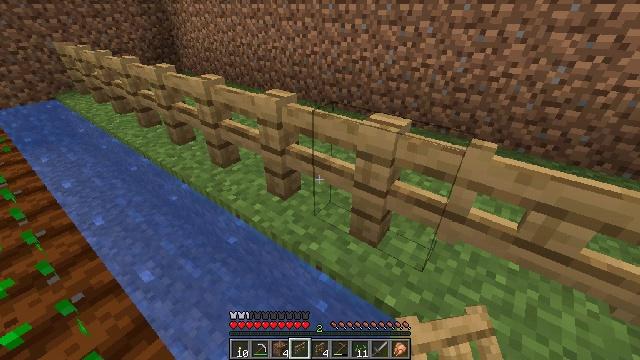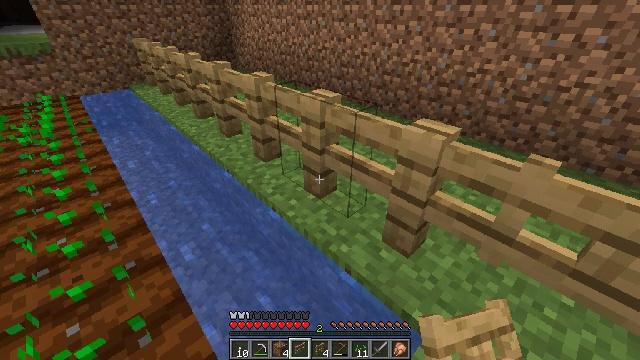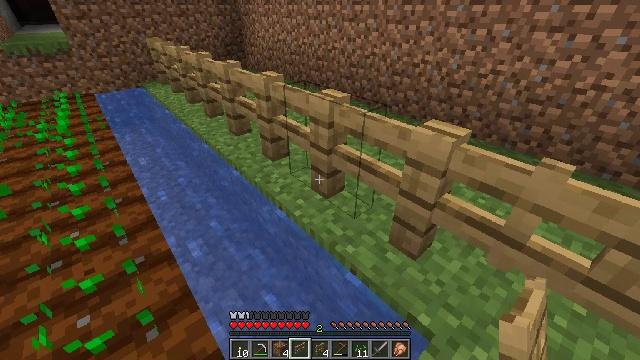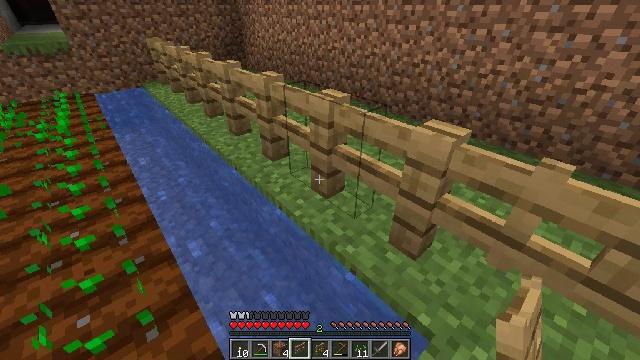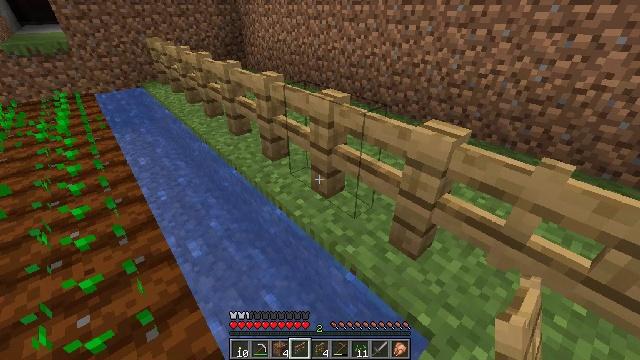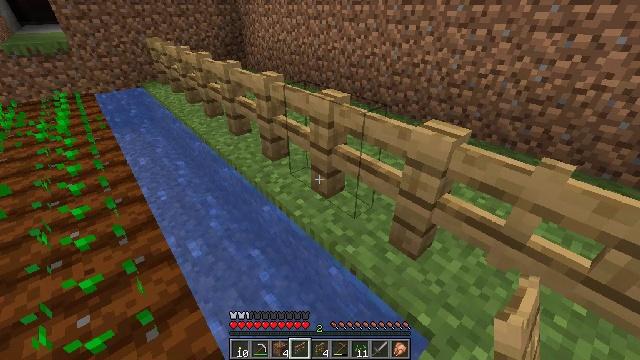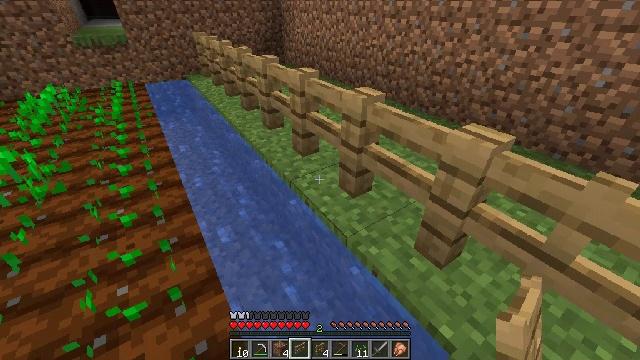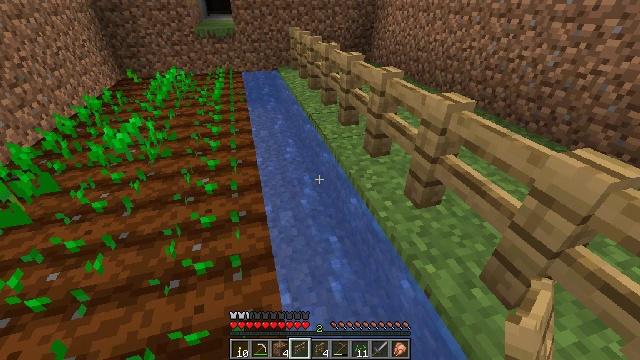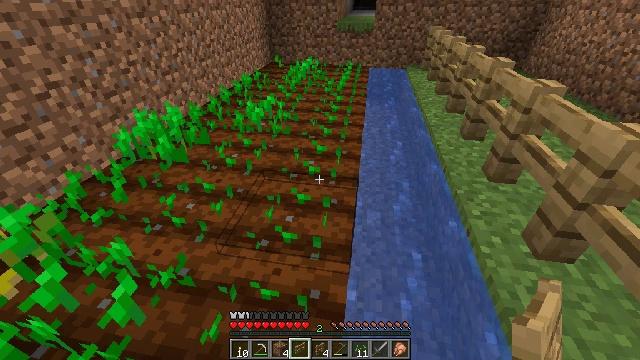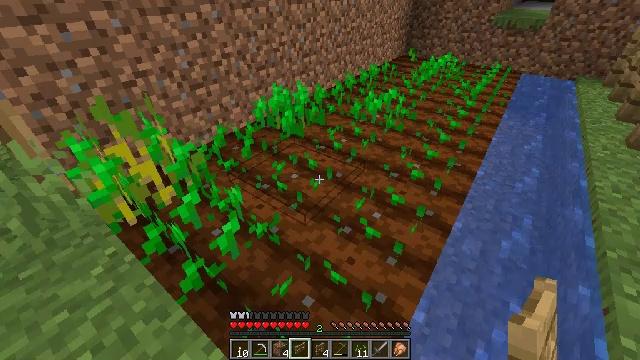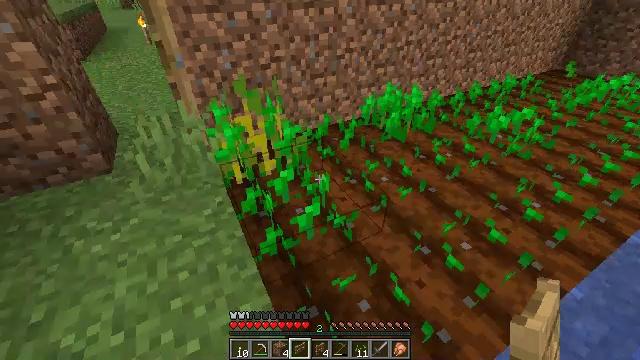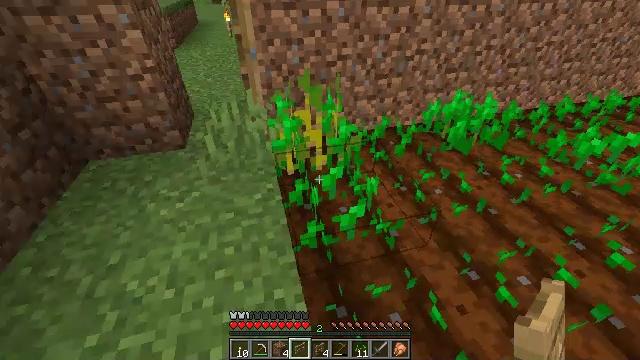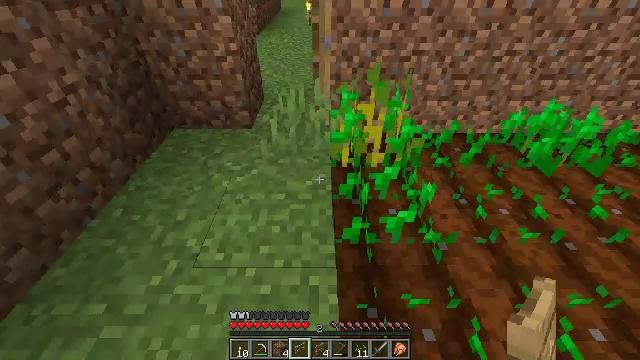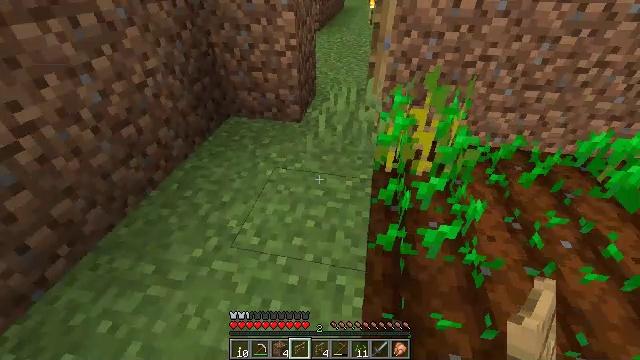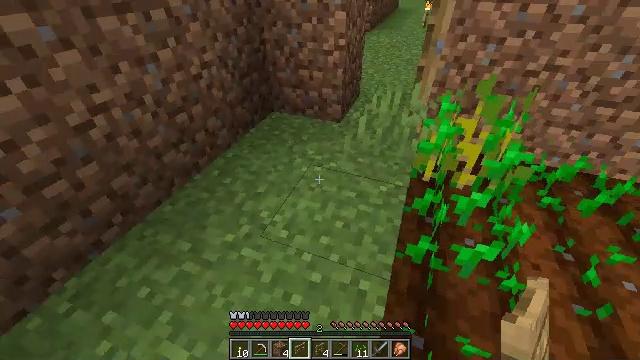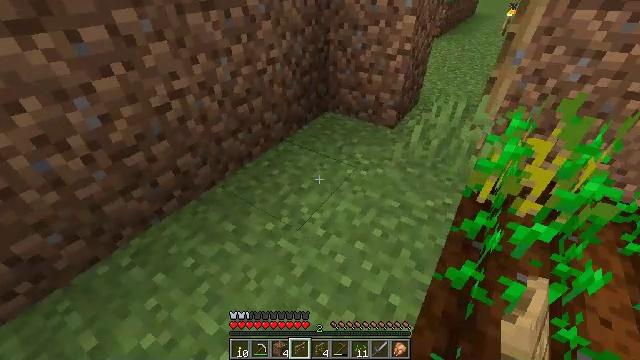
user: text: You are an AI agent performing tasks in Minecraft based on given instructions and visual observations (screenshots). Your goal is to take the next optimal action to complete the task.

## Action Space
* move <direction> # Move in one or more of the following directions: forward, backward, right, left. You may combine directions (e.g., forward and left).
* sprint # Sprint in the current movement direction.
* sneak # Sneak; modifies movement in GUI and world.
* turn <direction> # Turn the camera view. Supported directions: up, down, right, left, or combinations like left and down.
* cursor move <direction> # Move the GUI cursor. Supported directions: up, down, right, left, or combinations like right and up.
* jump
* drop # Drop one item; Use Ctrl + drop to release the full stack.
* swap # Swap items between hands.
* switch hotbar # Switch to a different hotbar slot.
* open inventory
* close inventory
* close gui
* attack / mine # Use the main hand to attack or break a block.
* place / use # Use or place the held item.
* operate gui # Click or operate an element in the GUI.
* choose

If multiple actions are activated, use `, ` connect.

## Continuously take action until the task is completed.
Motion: motion action
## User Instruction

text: Mine the fully grown carrots.
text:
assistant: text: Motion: turn left
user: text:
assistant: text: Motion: turn left
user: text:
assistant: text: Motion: no_op
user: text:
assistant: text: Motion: no_op
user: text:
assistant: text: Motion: no_op
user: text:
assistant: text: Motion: turn left
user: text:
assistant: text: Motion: turn left
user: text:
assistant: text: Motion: turn left
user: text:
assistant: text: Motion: turn left and down
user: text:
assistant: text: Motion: turn left
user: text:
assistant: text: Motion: turn left
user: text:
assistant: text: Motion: turn left and down
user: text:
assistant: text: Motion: turn left
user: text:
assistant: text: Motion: turn left
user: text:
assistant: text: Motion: turn left
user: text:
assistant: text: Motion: turn left
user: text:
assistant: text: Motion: turn left
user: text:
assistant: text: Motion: no_op
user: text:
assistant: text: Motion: no_op
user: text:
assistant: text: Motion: no_op
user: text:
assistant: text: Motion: no_op
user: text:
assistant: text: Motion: no_op
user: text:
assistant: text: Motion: turn right
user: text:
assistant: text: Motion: turn right
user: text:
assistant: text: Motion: turn right
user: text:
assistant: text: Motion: turn right
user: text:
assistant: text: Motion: move forward, turn right and up
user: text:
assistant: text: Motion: move forward, turn right and up
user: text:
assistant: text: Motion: move forward
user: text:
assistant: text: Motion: move forward